Field crop: maize
Growth stage: 1
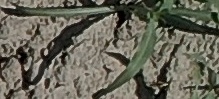
Species: sorghum